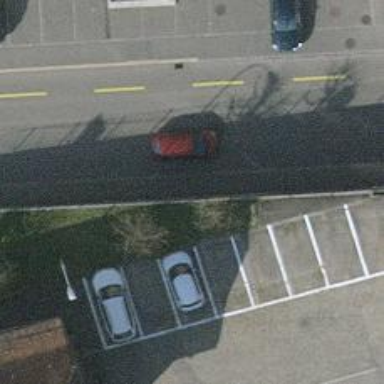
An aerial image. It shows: Parking area.